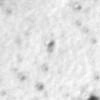
Label: no_change